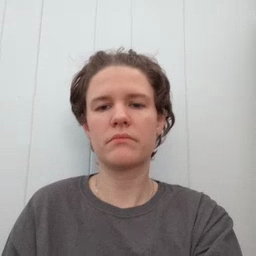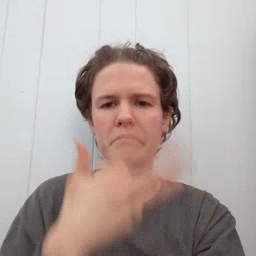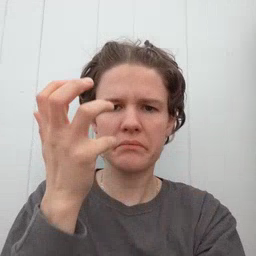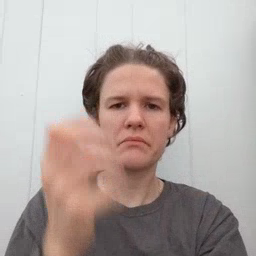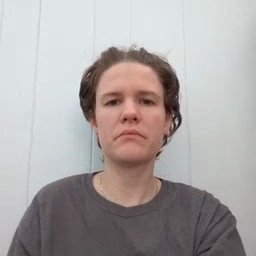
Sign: mad